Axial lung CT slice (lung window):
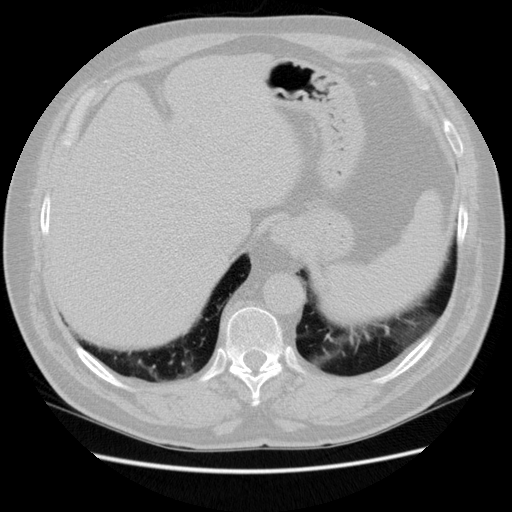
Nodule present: no